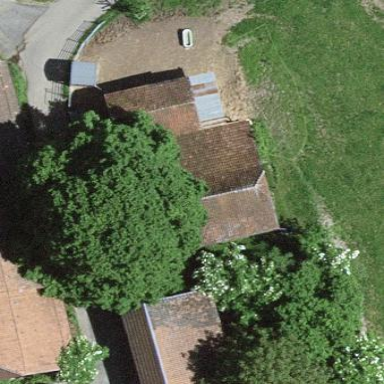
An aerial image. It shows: Rural barn.